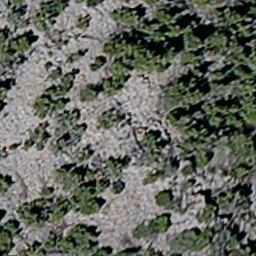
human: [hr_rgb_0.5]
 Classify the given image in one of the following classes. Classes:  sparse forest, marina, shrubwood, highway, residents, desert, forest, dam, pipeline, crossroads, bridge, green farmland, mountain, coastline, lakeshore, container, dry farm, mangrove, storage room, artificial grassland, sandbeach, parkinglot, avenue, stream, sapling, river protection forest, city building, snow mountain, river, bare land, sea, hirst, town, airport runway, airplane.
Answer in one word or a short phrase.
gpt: sparse forest